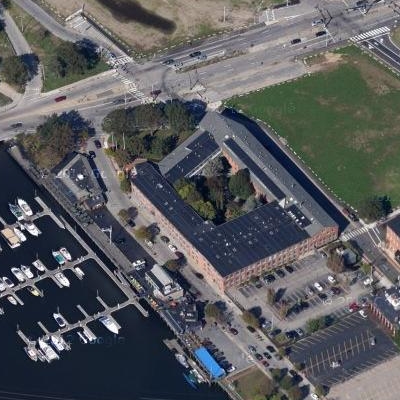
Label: Industry